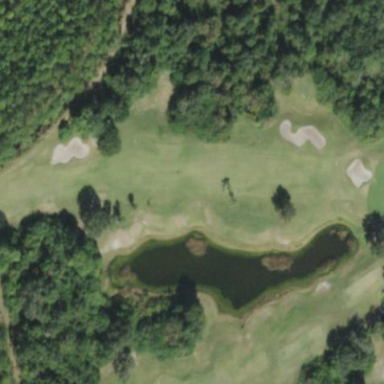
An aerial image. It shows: Golf fairway surrounded by grass.